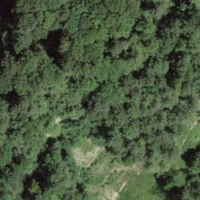
EUNIS habitat code: 24
Species observed at this site:
Fagus sylvatica